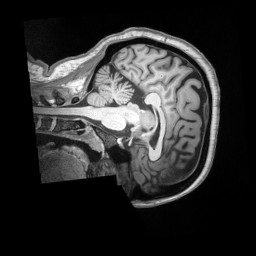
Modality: T1w
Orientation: sagittal
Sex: female
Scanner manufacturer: siemens
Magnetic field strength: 3 T
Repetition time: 2.53 s
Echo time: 0.00164 s